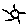
Label: sun